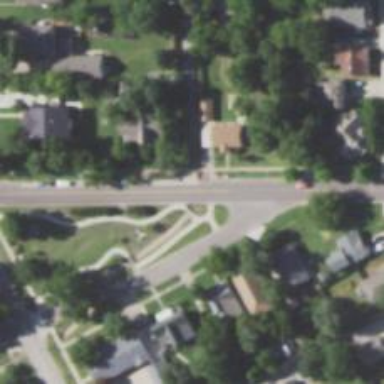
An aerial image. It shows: Residential road with asphalt surface. There is bridge on the road with sidewalk on the left side.